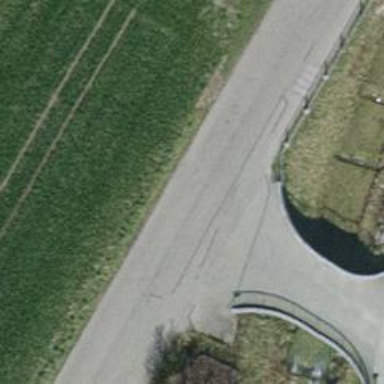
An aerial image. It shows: Residential road with asphalt surface.